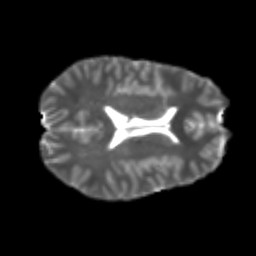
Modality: T2w
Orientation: axial
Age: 22
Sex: male
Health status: healthy
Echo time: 0.074 s